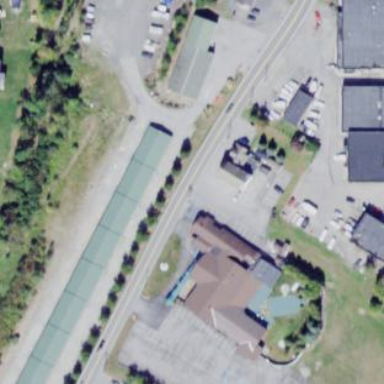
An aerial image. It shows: Storage rental shop.